Field crop: maize
Growth stage: 2
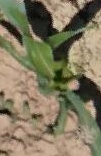
Species: maize